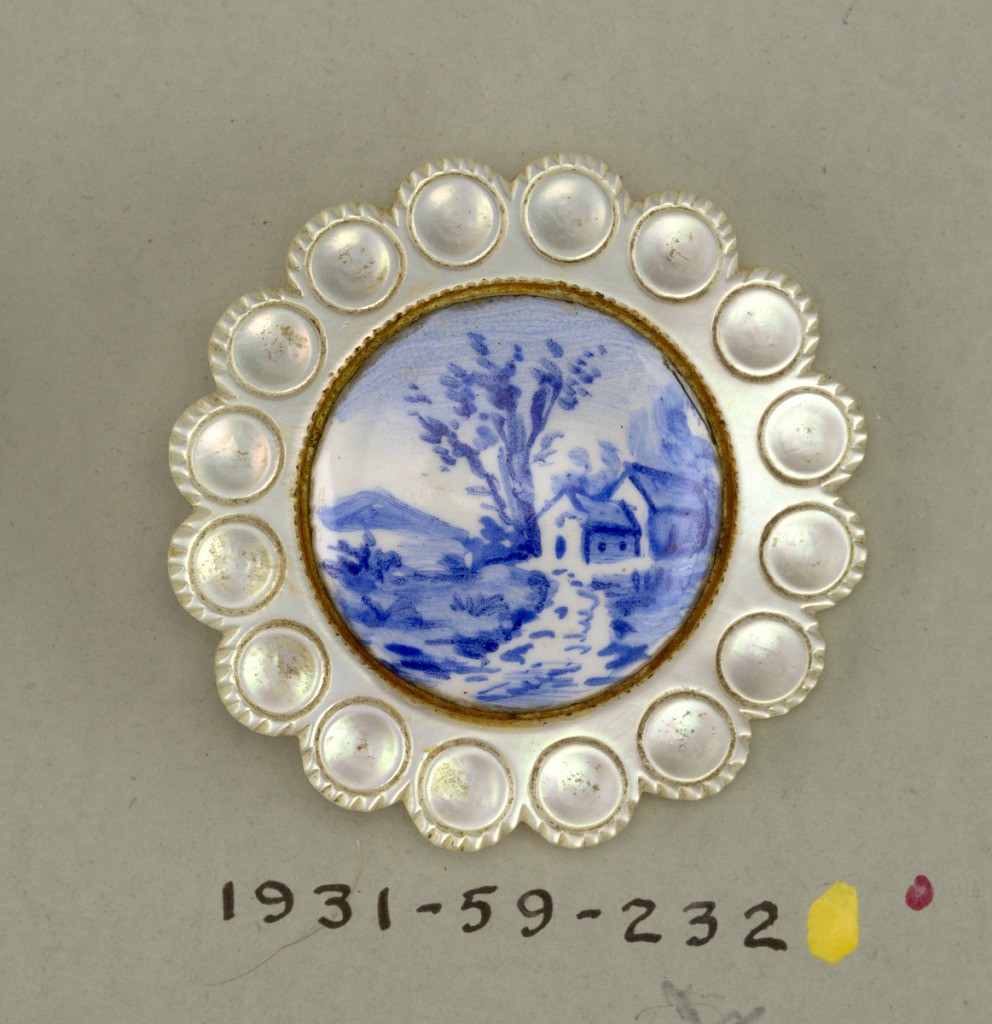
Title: Button
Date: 19th century
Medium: Pearl shell, porcelain painted in bule, brass
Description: Flat button of pearl shell with scalloped edge and center showing landscape; brass shank.

On card 32